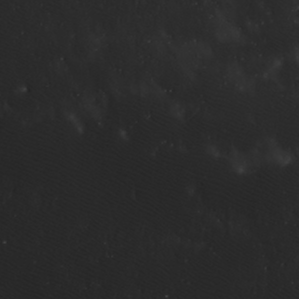
Label: non_frost